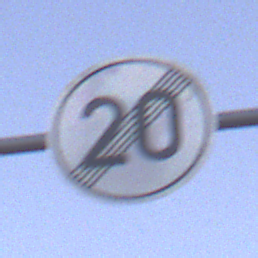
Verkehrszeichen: EndeGeschwindigkeit20
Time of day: Dusk
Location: Outdoor (Nature)
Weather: Clear
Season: NotSpecified
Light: Natural